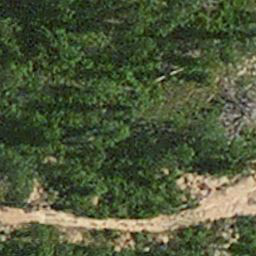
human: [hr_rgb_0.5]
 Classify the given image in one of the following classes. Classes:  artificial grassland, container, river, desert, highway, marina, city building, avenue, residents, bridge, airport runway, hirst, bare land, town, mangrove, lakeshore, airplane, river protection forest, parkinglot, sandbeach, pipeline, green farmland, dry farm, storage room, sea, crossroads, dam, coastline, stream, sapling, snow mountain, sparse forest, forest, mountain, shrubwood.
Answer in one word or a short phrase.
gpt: avenue